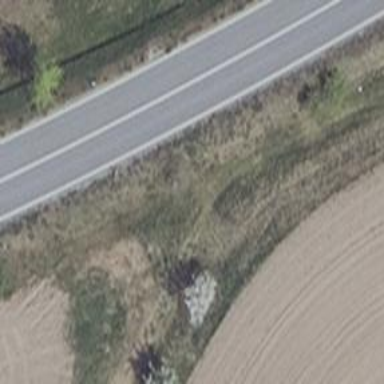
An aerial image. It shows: Grass track with grade4 quality surface.